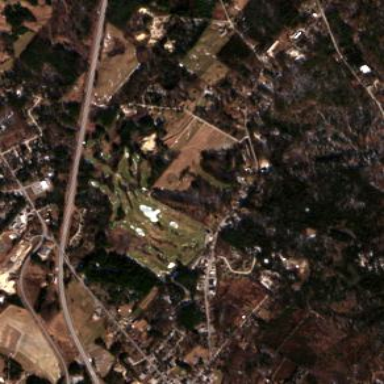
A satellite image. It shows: Golf course.